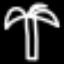
Label: palm tree